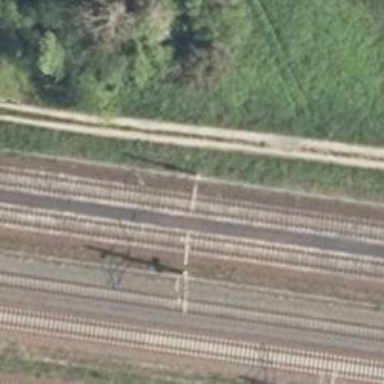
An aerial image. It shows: Milestone along the railway track with catenary mast.